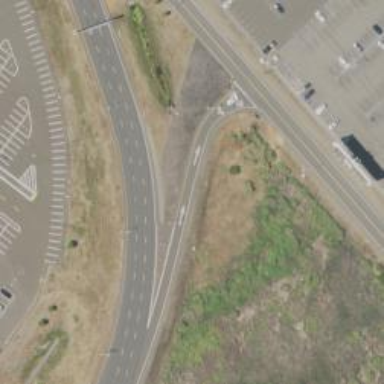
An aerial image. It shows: Trunk link highway.